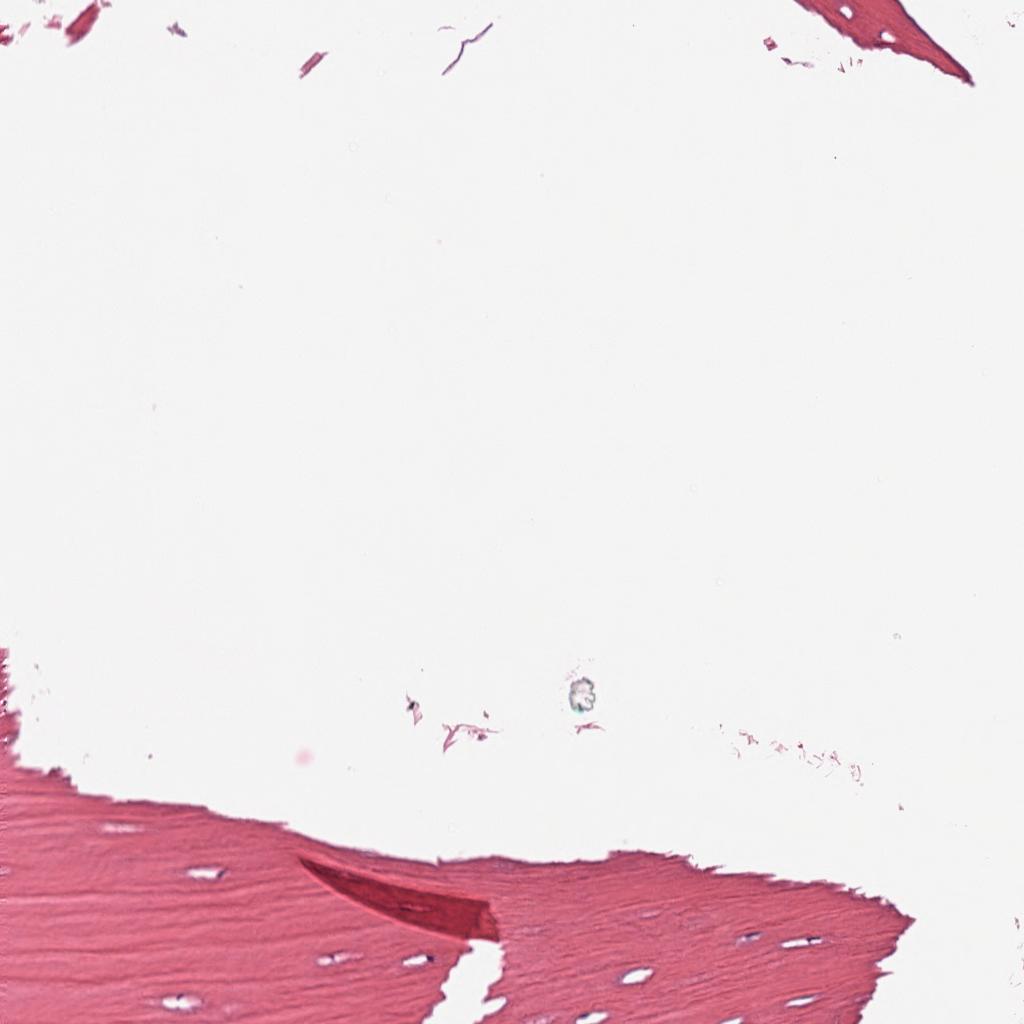
Label: Non-Tumor